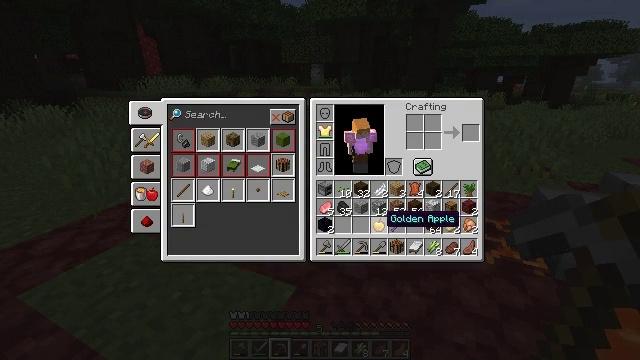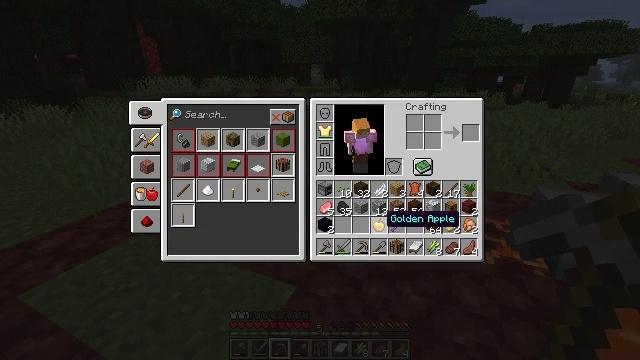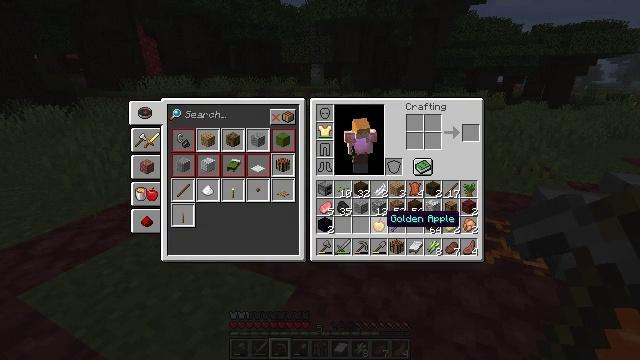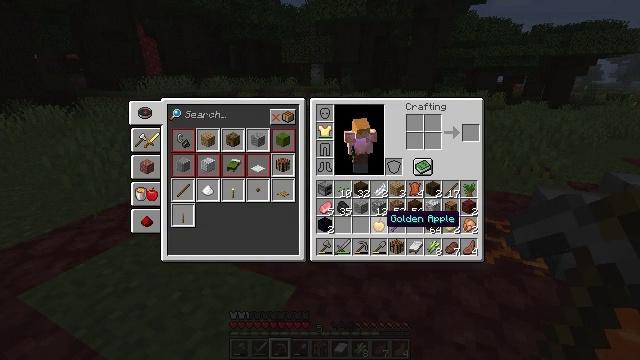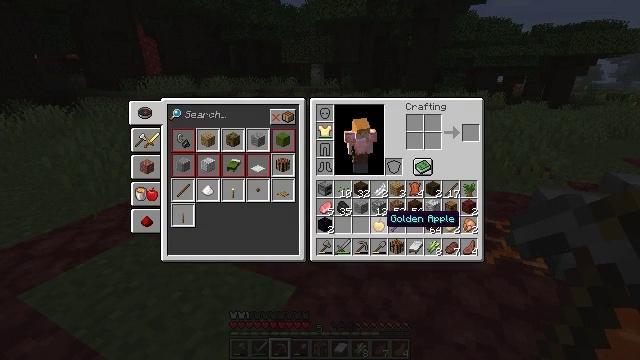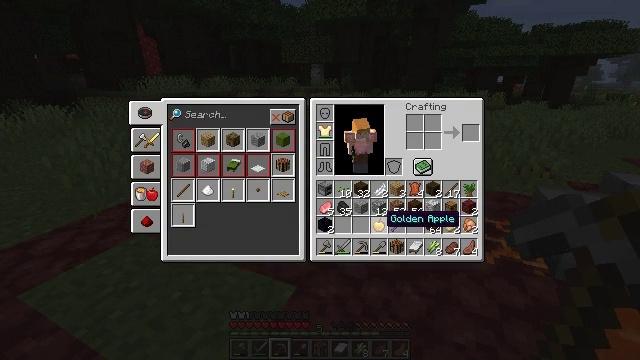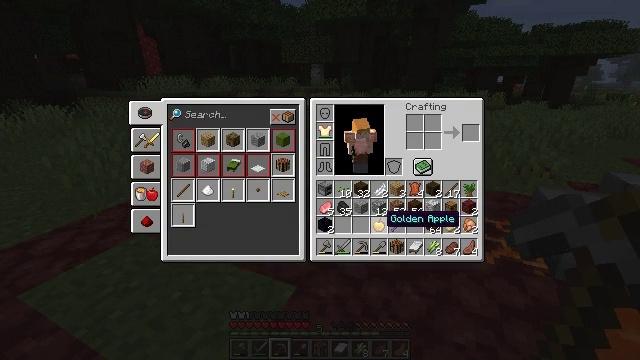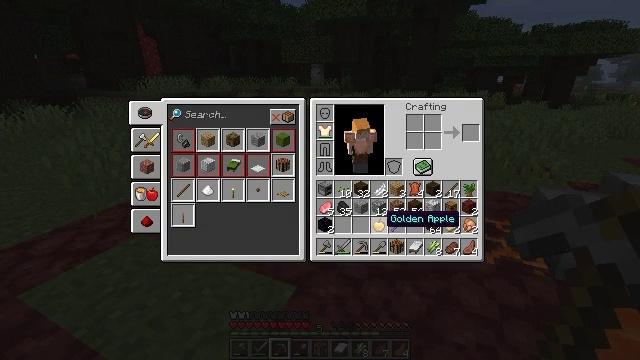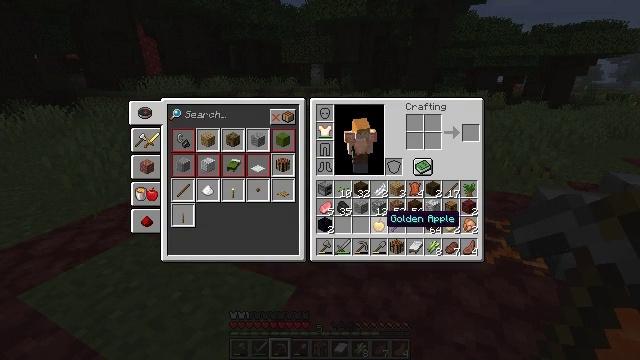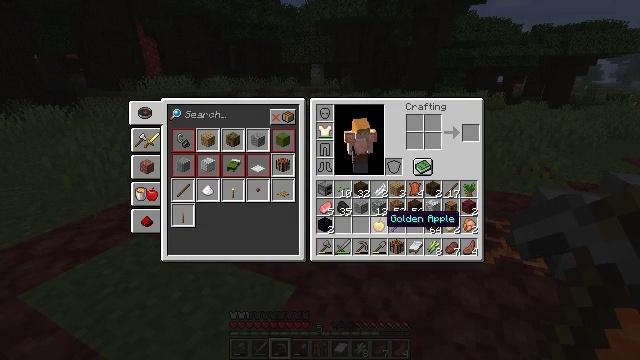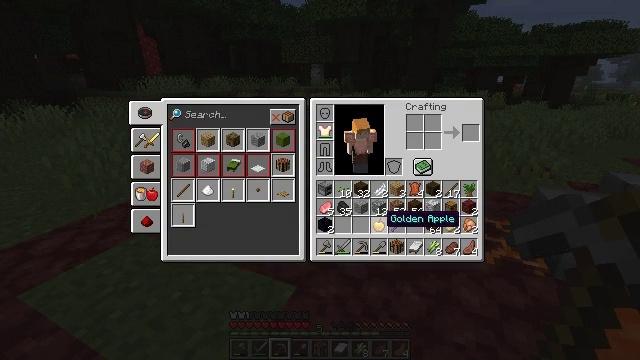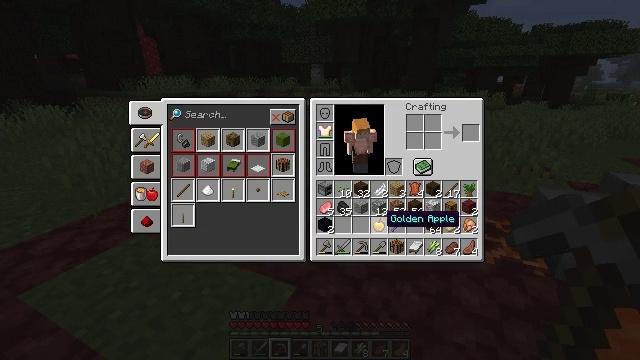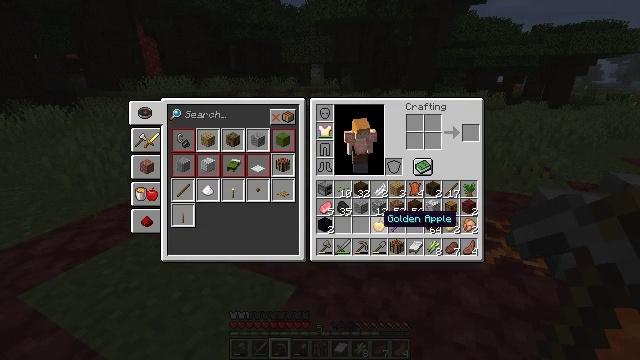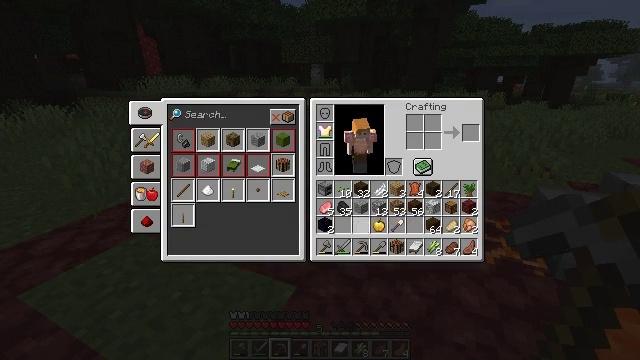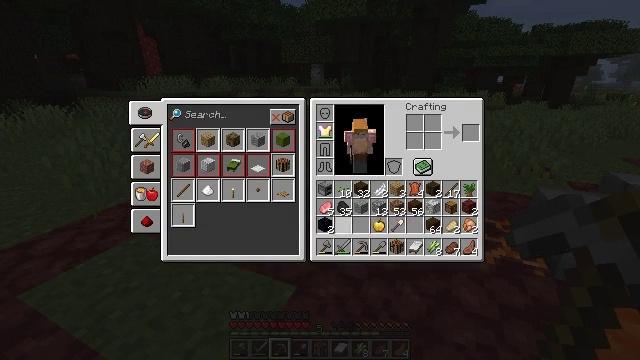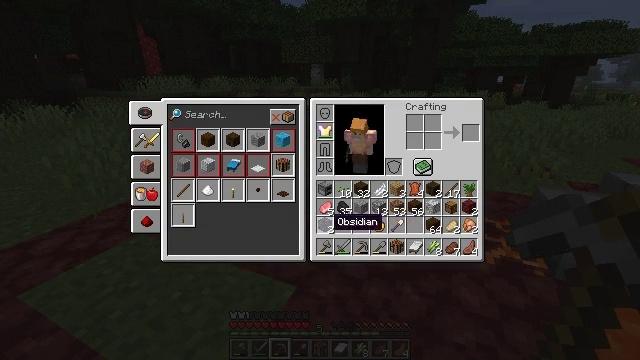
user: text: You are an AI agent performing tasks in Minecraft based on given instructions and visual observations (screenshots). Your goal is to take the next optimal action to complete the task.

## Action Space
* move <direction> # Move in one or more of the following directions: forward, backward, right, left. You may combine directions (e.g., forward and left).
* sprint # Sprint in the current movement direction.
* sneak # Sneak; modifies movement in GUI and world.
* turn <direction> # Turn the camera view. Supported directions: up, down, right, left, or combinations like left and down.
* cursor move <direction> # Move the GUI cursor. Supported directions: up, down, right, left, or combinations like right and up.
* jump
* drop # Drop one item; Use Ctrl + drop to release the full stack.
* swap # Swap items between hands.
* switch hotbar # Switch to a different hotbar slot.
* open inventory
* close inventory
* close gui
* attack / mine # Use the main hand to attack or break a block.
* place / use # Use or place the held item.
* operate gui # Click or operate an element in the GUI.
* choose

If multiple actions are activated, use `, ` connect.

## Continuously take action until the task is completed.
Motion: motion action
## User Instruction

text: Gather tall grass by hitting it.
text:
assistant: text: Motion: no_op
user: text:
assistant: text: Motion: no_op
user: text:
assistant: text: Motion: no_op
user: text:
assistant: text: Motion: no_op
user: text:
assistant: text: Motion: no_op
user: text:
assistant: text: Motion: no_op
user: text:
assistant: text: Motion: no_op
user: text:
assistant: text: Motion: no_op
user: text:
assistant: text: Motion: no_op
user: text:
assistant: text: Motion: no_op
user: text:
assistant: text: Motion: no_op
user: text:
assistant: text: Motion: no_op
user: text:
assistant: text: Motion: cursor move left
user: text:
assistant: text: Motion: cursor move left
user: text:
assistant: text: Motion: cursor move left
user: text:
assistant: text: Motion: no_op
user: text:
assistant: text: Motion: no_op
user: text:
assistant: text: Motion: cursor move up
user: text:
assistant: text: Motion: cursor move up
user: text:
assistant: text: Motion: cursor move up
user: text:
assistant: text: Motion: cursor move down
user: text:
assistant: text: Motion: cursor move down
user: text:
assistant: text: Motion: no_op
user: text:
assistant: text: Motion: no_op
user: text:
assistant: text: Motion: cursor move down
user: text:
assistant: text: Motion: no_op
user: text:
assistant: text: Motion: no_op
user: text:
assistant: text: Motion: no_op
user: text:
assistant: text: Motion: no_op
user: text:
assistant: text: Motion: no_op